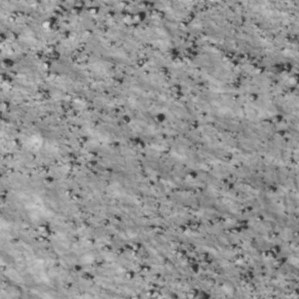
Label: non_frost